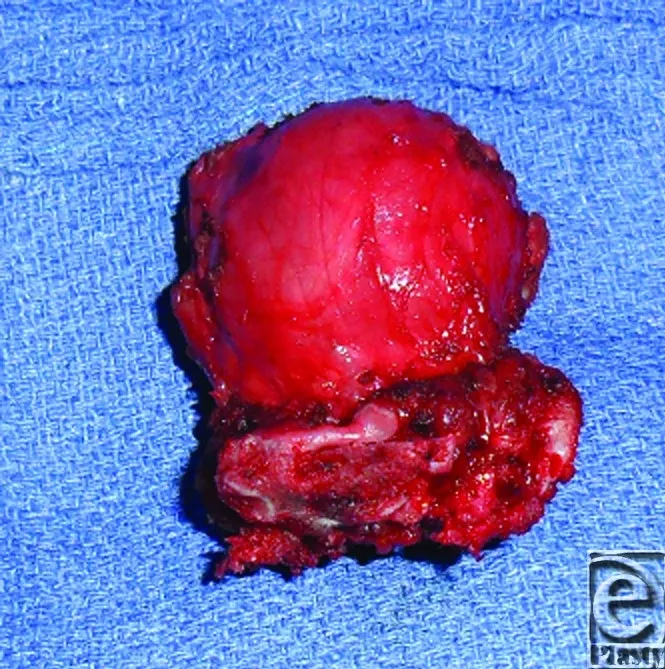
Yolk sac tumor with attached sacral bone measuring 6 cm (length) x 4.5 cm (width) x 4.3 cm (depth).
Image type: medical_photograph (other_medical_photograph)